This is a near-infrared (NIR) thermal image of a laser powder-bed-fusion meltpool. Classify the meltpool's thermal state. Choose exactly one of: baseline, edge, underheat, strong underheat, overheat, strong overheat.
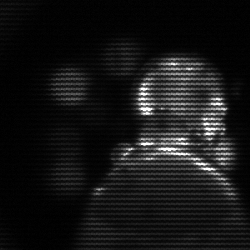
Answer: baseline